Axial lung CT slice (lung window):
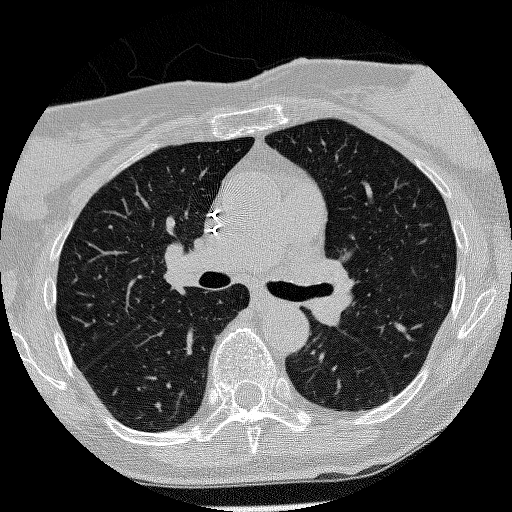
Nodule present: no